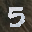
Label: 5